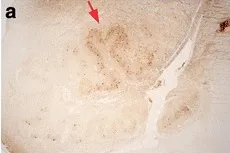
Degenerative changes in the patient's left (a, c) and right (b, d) ION at a more rostral level, with immunostains to calbindinD28k (a, b) and GAD (c, d). A distinct region with more numerous calbindinD28k-labeled neurons is again seen in the dorsal arm of the principal olive bilaterally along with preserved GAD staining (red arrows). There is patchy loss of GAD staining, more prominent in lateral and ventral regions of the principal olive in this region of ION. Scale bar: 250 mum, A-D.
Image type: pathology (immunostaining)